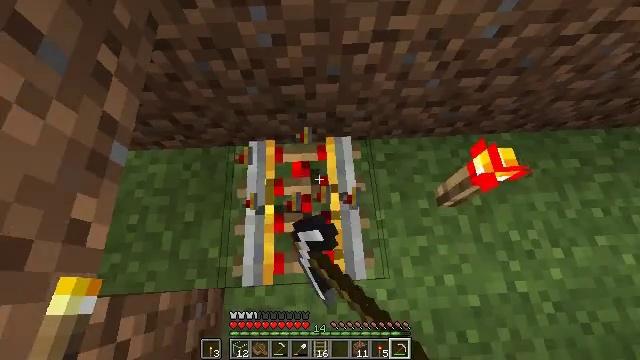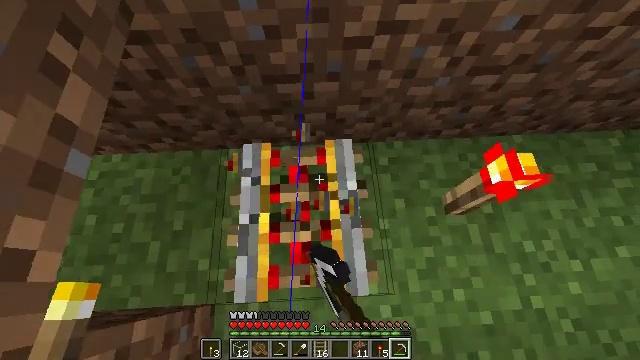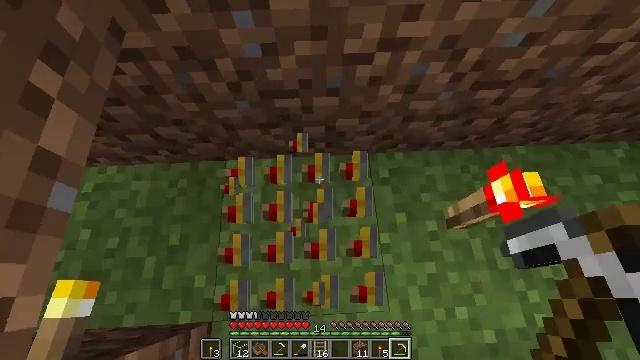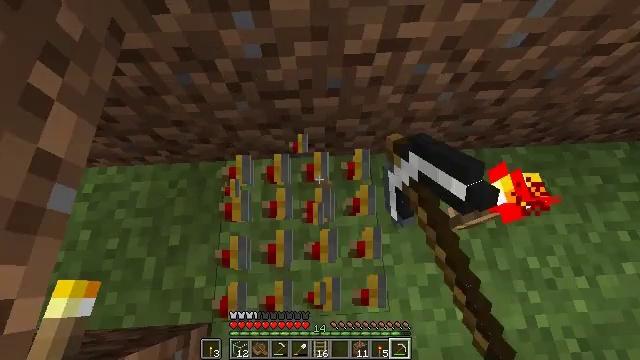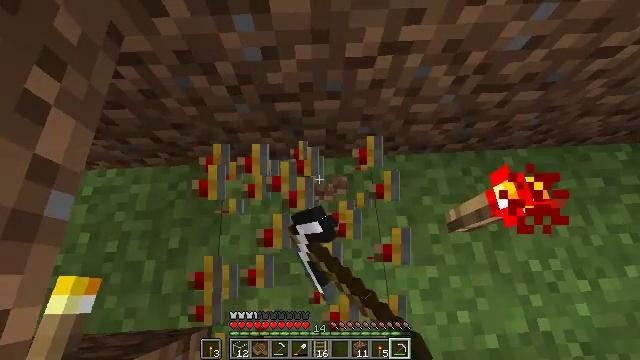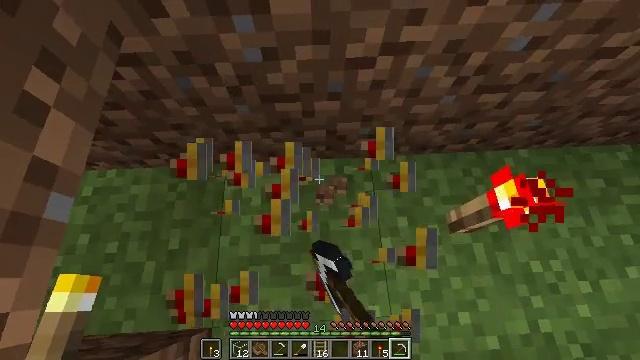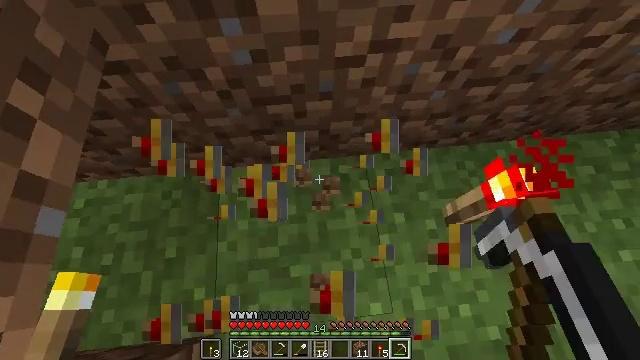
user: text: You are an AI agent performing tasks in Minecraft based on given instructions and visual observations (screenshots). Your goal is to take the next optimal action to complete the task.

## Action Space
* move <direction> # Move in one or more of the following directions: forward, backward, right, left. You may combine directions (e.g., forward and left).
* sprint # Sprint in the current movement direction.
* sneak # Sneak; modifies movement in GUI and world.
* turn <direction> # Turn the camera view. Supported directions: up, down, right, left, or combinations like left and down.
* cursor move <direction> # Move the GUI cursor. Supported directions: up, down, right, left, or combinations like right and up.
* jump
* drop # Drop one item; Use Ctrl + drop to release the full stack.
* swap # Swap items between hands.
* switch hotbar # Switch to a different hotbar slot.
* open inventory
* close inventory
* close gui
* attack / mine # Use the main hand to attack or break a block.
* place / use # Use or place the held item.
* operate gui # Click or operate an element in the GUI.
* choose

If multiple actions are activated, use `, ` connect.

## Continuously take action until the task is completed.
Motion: motion action
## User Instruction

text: Break the powered rail to collect it.
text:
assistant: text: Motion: attack / mine
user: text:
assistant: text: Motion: attack / mine
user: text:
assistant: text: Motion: attack / mine
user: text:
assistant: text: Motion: attack / mine
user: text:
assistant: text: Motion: attack / mine
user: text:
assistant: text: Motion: turn right, attack / mine
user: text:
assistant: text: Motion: attack / mine